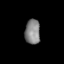
Tissue: lung
Cell type: Epithelial cells
Senescence score: 0.5953
Nuclear area (px): 368
Mean DAPI intensity: 132.837